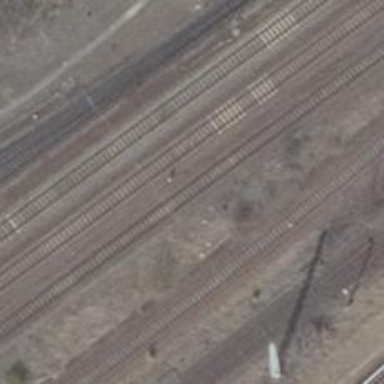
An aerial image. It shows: Siding railway line with electrified contact line for the trains.